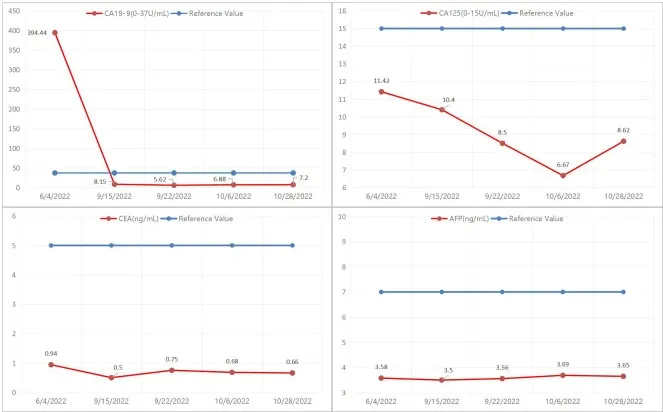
Trend of change in tumor marker expression level before and after chemotherapy.
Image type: chart (chart)